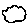
Label: cloud